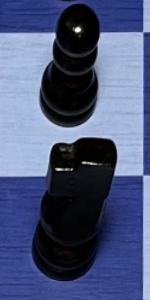
Label: Knight_Black